Field crop: maize
Growth stage: 2
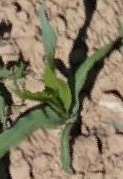
Species: maize